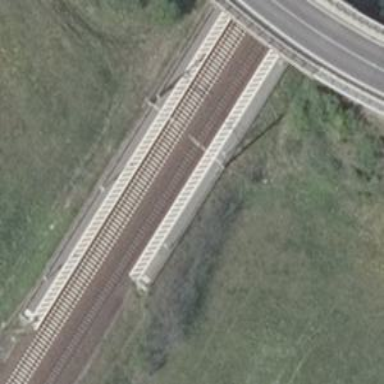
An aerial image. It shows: Platform edge at railway station.